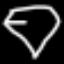
Label: diamond